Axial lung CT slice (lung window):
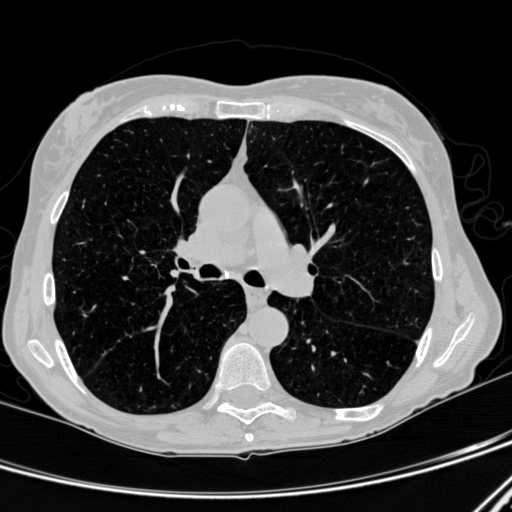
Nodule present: no